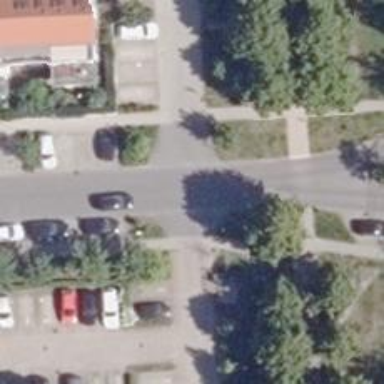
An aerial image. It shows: Residential road with asphalt surface. There is parallel street side parking on the right lane.